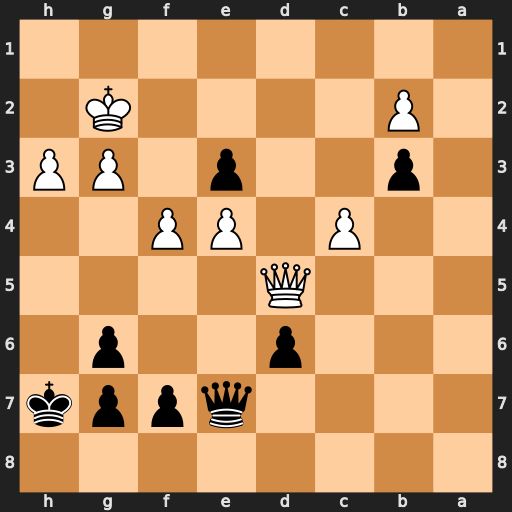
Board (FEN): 8/4qppk/3p2p1/3Q4/2P1PP2/1p2p1PP/1P4K1/8
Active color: b
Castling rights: -
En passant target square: -
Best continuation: Qf6 e5 Qf5 Kf3 Qc2 Kxe3 Qxb2